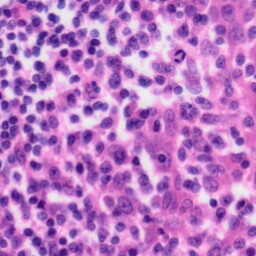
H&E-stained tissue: Tonsil